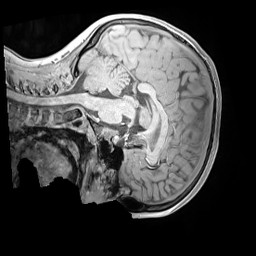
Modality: MP2RAGE
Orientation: sagittal
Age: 11
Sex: male
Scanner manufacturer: siemens
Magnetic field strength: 3 T
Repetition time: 4 s
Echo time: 0.00303 s